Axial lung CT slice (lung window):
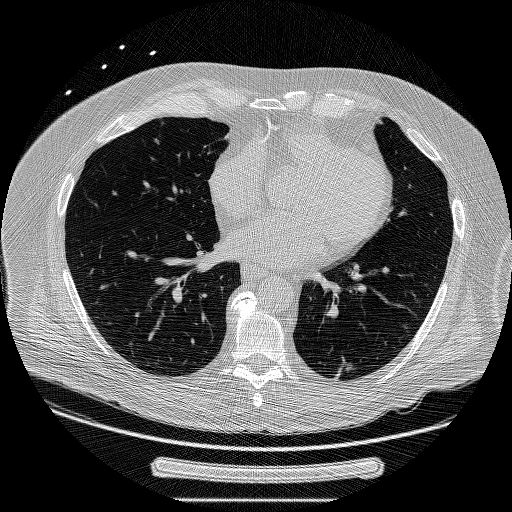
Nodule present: yes
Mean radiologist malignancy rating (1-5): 4